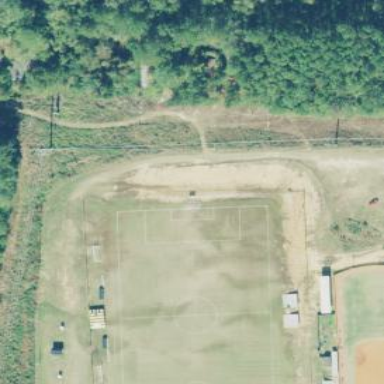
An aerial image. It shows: Soccer pitch for outdoor sports and leisure activities.